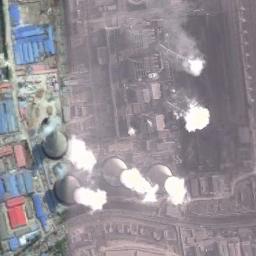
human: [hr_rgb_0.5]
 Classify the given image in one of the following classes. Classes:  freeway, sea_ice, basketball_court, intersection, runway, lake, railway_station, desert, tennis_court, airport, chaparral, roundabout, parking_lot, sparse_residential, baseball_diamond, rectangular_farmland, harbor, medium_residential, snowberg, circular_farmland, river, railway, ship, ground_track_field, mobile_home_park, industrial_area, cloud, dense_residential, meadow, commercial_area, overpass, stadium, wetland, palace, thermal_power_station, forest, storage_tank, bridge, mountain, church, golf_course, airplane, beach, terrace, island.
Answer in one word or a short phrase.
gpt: thermal_power_station